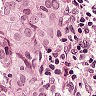
Metastatic tissue present: yes